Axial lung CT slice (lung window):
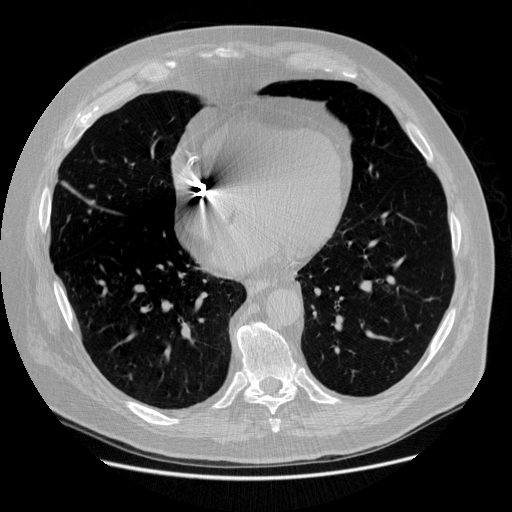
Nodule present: no